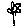
Label: flower